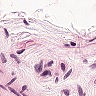
Metastatic tissue present: no